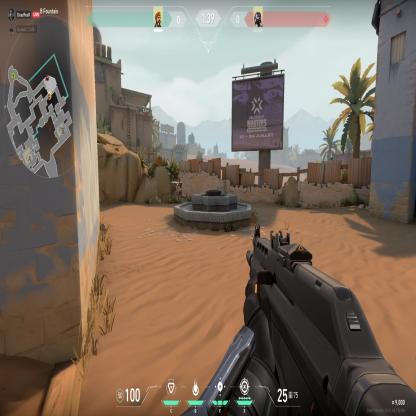
Label: enemy